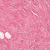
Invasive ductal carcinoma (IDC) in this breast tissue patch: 0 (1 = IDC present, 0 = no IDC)